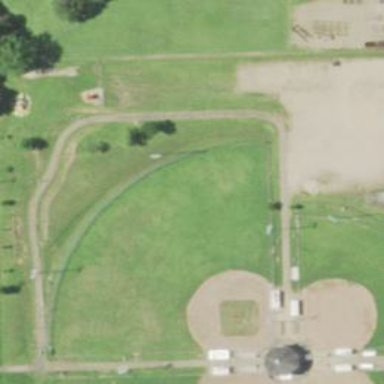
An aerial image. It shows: Baseball pitch for leisure land activities.